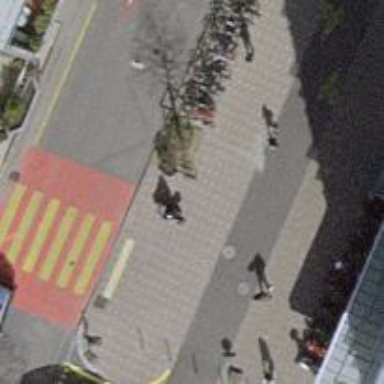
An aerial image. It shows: Asphalt platform for public transport.